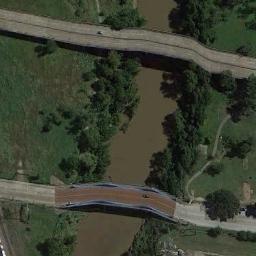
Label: bridge